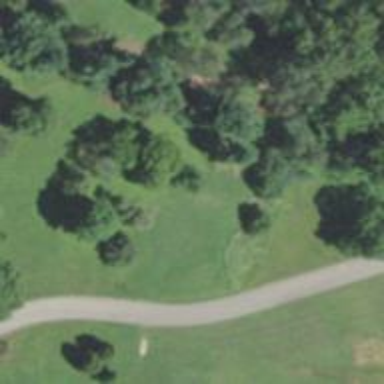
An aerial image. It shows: Disc golf hole.